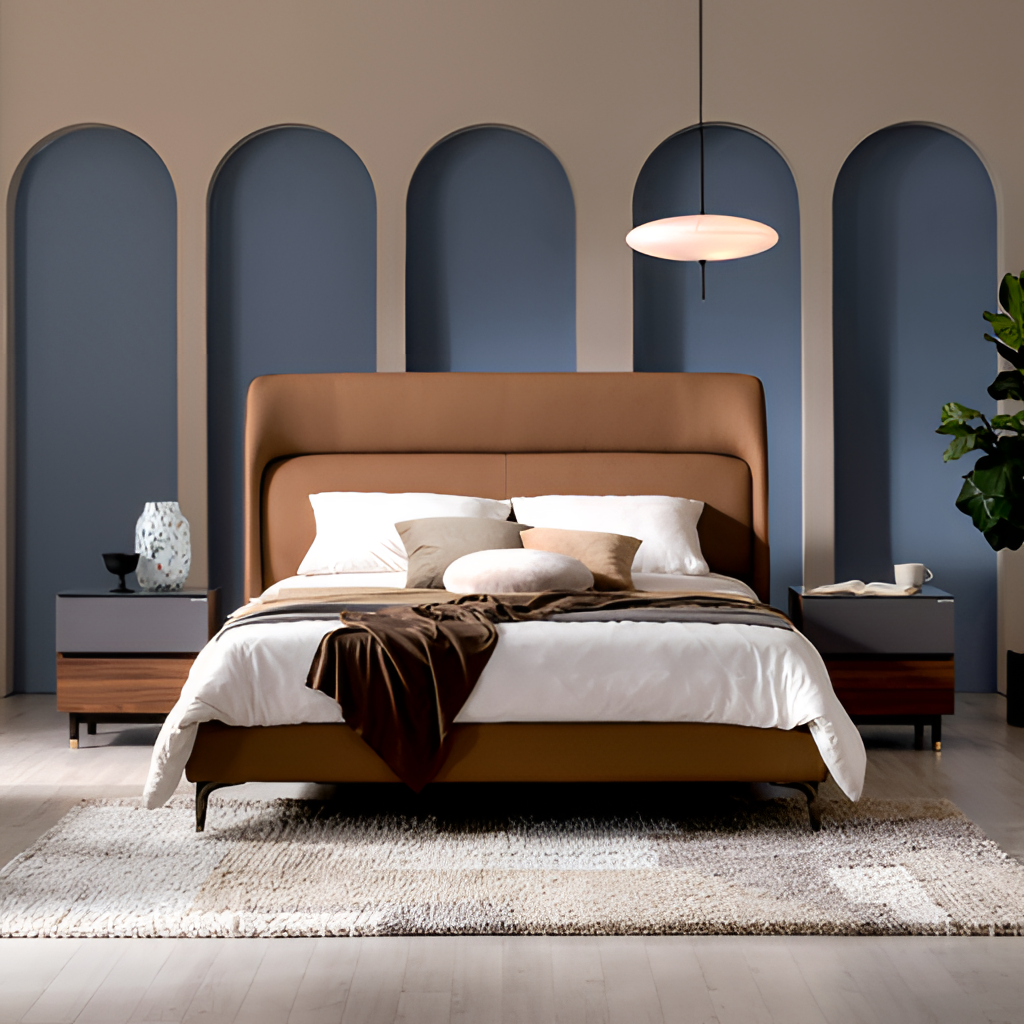
bedroom, caramel leather bed, contemporary, wood flooring, with plank pattern, paint wallpaper, with vertical two tone pattern